Field crop: maize
Growth stage: 1
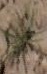
Species: salsola